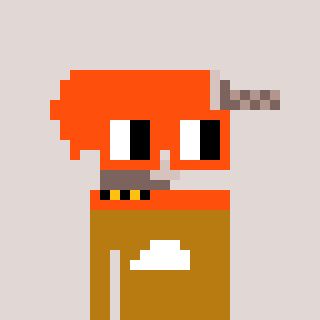
a pixel art character with square orange glasses, a drill-shaped head and a gold-colored body on a warm background